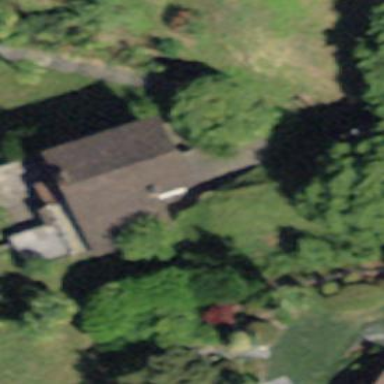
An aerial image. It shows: Detached building.